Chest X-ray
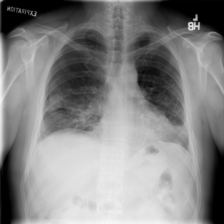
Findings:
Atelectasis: negative
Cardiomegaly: negative
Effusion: negative
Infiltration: negative
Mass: negative
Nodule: negative
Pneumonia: negative
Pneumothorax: positive
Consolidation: negative
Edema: negative
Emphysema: negative
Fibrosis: negative
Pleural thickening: negative
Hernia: negative